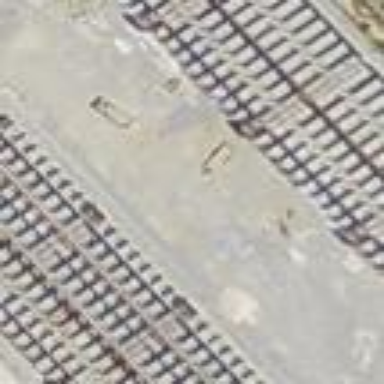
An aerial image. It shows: Building used for storage rental.